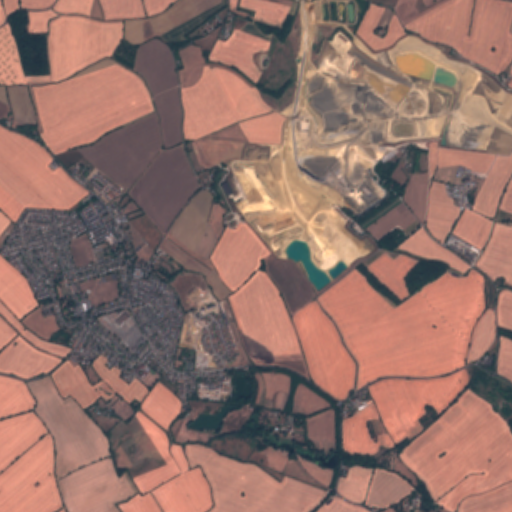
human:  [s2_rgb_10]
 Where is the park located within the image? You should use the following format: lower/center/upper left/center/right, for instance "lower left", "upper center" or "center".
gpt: The park is located in the center left of the image.
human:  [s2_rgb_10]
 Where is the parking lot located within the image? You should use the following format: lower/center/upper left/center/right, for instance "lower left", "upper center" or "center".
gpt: The parking lot is located in the lower left of the image.
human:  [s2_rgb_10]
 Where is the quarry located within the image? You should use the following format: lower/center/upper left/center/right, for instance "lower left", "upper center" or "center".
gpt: The quarry is located in the upper right of the image.
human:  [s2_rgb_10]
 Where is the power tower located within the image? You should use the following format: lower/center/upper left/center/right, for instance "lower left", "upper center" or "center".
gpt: There is no power tower in the image.